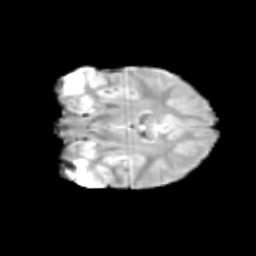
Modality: T2w
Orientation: coronal
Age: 12
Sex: female
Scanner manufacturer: siemens
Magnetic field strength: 3 T
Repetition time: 3.8 s
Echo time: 0.07 s